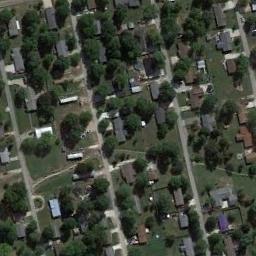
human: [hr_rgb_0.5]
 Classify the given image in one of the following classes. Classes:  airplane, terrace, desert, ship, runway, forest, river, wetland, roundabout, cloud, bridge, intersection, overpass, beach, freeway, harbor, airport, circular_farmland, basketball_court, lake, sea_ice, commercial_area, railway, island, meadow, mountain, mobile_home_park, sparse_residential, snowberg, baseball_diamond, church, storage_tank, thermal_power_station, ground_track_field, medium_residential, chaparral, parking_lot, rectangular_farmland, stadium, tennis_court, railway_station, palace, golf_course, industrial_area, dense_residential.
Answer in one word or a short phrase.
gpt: medium_residential